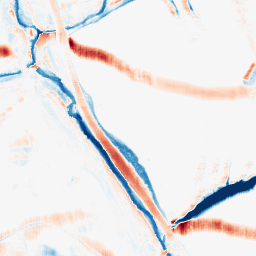
Category: morphological
Decomposition family: morphological_rect
Decomposition parameters: operation: average
width: 10
height: 20
Upsampling method: quintic
Upsampling parameters: scale: 4
Upsampling scale: 4